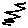
Label: zigzag